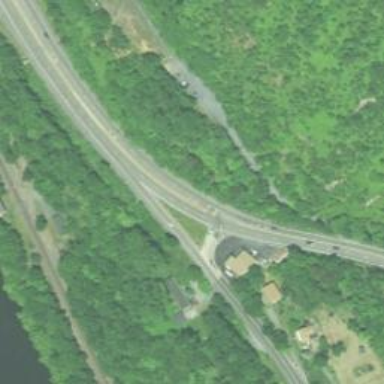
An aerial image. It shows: Trunk highway with expressway features.